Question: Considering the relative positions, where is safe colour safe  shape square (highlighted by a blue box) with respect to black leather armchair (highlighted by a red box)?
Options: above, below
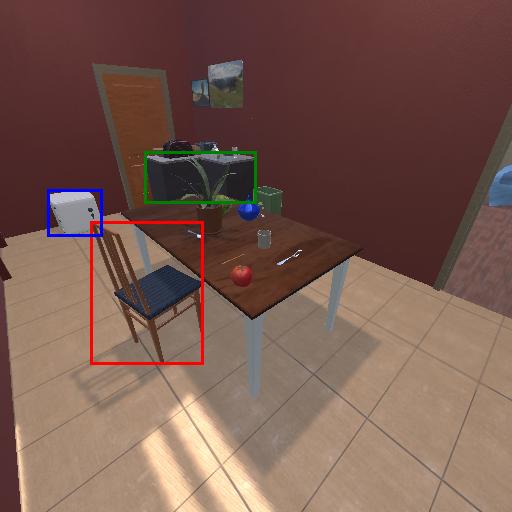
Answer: above